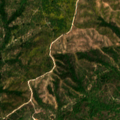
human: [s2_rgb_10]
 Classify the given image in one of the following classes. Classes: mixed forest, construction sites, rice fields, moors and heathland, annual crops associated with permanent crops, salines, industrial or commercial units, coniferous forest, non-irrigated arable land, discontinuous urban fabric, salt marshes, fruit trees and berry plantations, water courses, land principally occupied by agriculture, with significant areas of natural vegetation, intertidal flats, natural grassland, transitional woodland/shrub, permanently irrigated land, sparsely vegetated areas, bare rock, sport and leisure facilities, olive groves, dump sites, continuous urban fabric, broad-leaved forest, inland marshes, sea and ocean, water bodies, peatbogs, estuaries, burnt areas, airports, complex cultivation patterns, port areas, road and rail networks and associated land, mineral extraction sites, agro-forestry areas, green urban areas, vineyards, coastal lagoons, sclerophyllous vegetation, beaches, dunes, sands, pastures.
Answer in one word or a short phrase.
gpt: continuous urban fabric